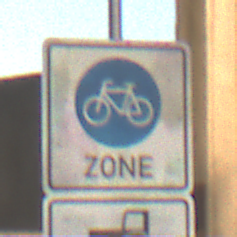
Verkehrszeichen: BeginnFahrradzone
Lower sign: MehrspurigeFahrzeugeFrei8
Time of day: SunriseSunset
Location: Roofed (Suburban)
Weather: Clear
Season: NotSpecified
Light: Natural